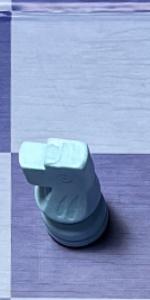
Label: Knight_White